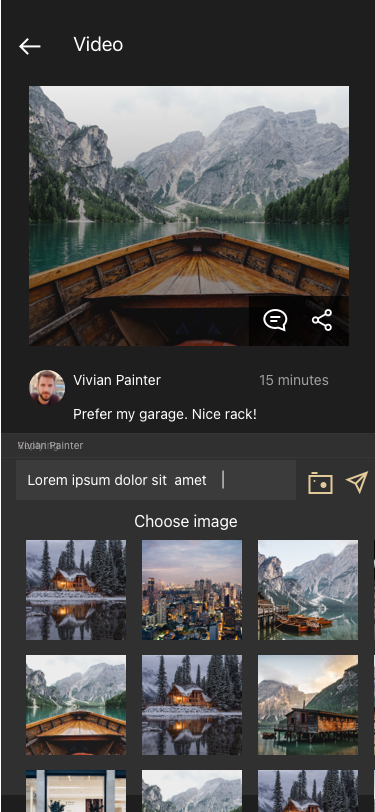
Text in this UI design:
Vivian Painter
Prefer my garage. Nice rack!
15 minutes
Like
Reply
Choose image
Lorem ipsum dolor sit  amet
Replying
Vivian Painter
Video